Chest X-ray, PA view. Patient: 46 years old, sex M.
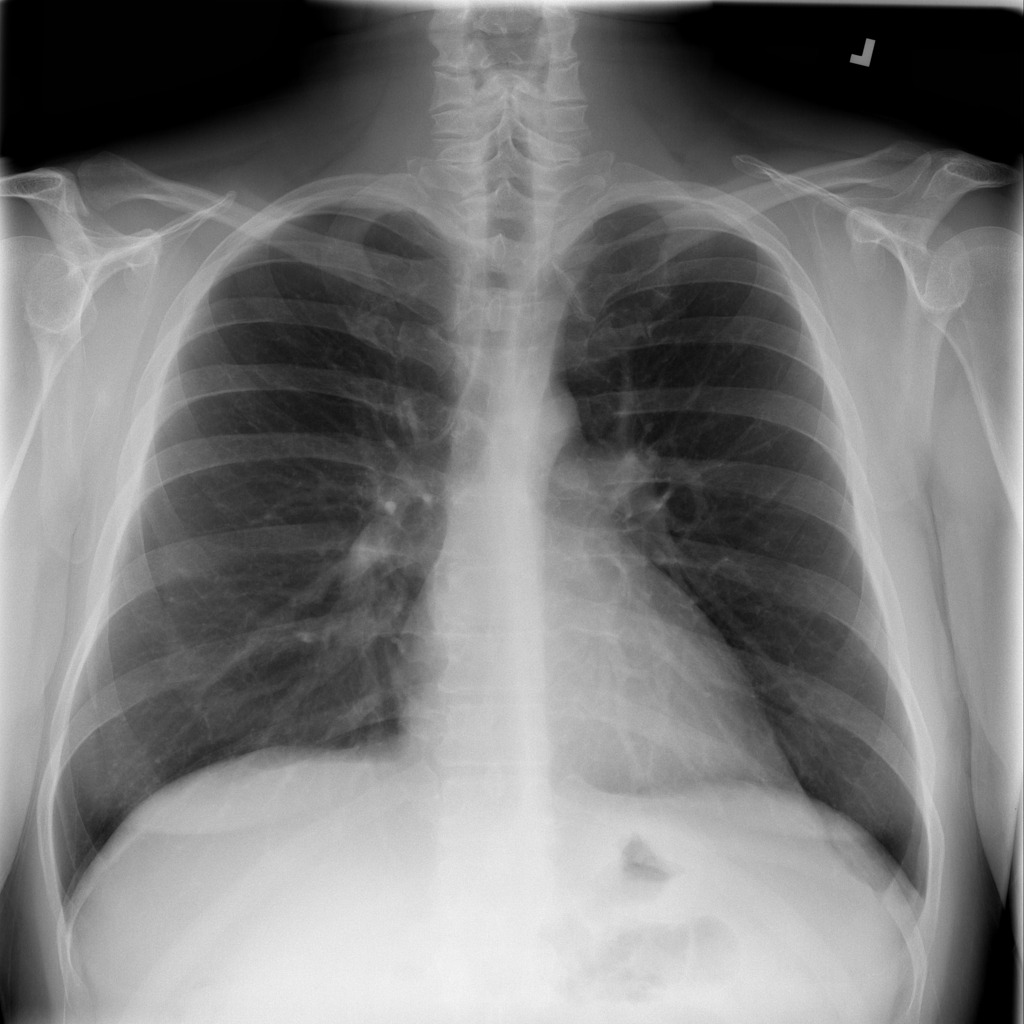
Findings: Infiltration